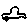
Label: car